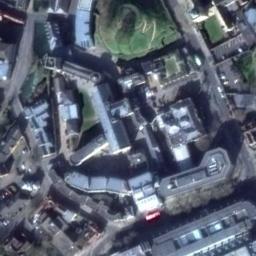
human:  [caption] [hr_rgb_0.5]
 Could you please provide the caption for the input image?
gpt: There are many buildings of different shapes and sizes beside the palace .

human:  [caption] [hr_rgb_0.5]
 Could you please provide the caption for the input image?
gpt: The palace is surrounded by buildings .

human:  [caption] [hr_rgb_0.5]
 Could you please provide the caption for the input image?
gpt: The gray palace has a lawn and some palaces of different shapes and sizes .

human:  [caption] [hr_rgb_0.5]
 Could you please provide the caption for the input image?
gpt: There are many round lawns near the palace .

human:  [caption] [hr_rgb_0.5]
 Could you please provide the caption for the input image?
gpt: There are blue buildings in the palace .